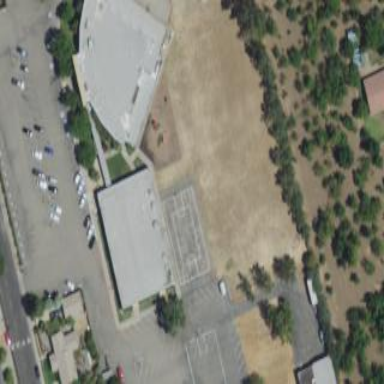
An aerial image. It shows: School.